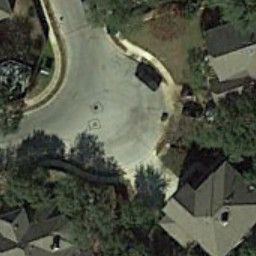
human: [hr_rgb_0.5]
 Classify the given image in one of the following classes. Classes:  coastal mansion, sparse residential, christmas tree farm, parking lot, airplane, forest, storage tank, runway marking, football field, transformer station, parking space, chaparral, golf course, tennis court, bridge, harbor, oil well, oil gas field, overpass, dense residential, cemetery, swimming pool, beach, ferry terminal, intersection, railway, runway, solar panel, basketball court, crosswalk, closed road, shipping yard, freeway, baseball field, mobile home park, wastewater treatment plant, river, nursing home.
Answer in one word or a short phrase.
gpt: closed road